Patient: sex M, age 80
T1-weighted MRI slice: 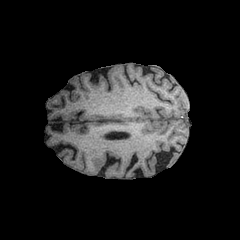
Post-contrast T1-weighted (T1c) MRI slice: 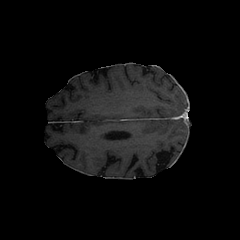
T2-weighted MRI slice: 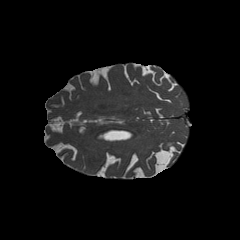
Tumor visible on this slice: no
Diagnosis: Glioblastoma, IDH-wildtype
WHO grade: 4